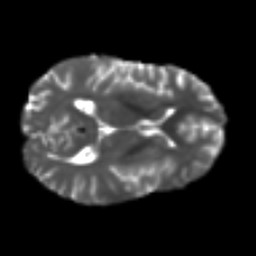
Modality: T2w
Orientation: axial
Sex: male
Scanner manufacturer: ge
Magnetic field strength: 3 T
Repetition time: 7 s
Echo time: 0.08 s